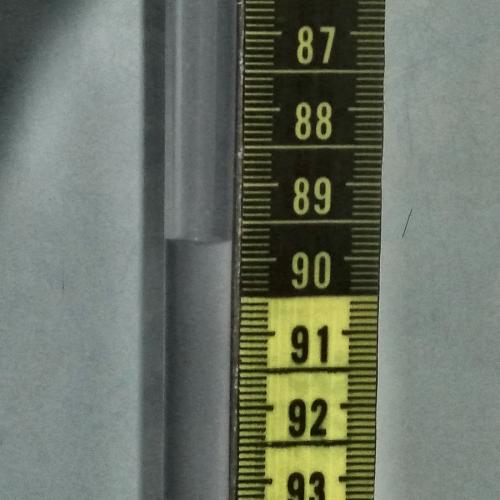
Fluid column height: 89.8 cm